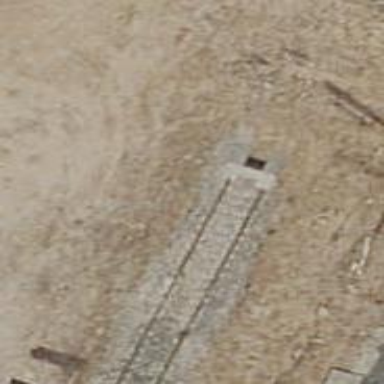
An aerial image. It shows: Railway buffer stop.